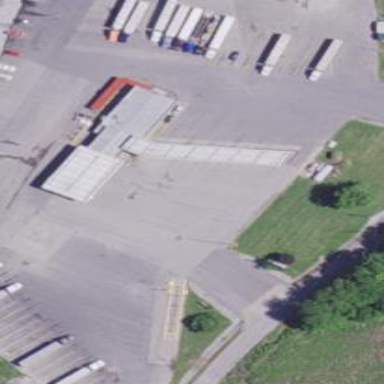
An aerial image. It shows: Fuel station.